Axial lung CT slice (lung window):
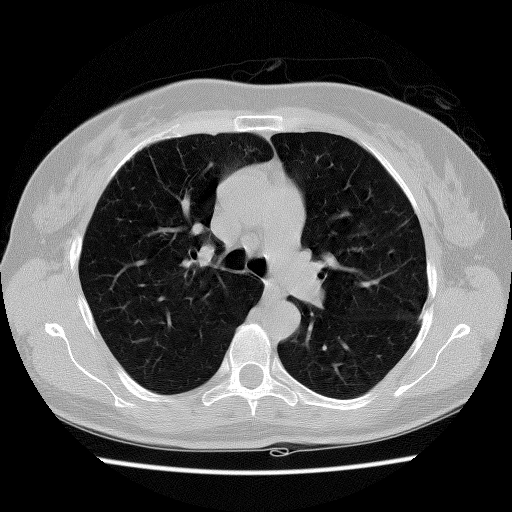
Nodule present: no